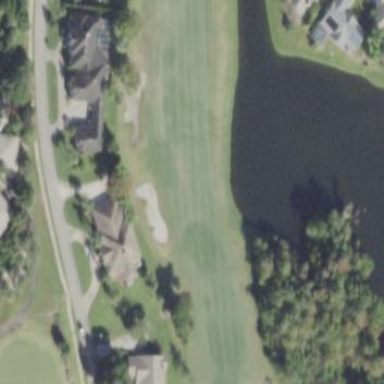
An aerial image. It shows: Grassy area designated as golf fairway.